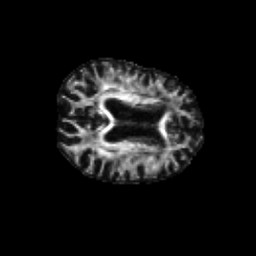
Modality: FA
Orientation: axial
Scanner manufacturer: siemens
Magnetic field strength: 3 T
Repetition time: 6.8 s
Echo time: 0.093 s